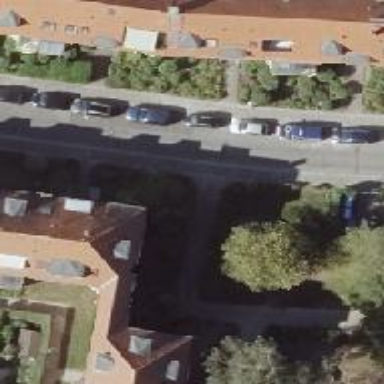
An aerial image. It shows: Residential road with sidewalks on both sides.